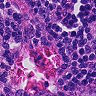
Metastatic tissue present: no